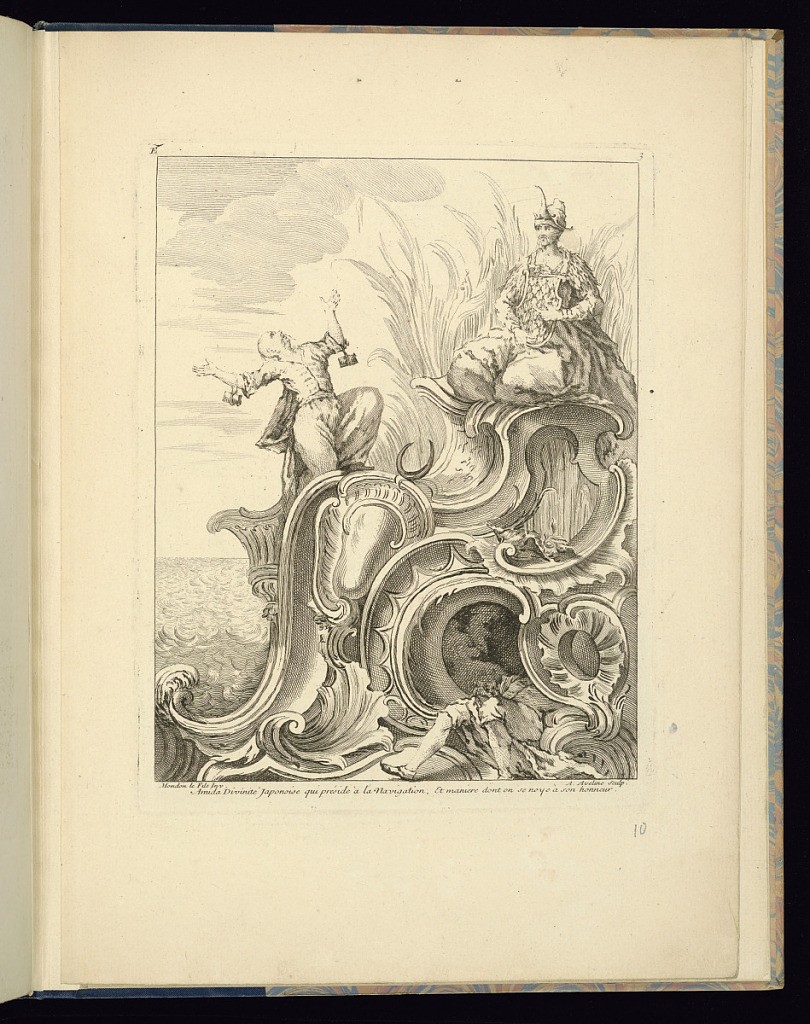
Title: Amida Divinité Japonaise qui préside à la Navigation, Et maniere dont on se noye à son honneur
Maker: François-Thomas Mondon, French, 1709 – 1755
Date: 1736
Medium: Etching and engraving on laid paper
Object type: Print
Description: A chinoiserie (European decorative arts and architectural style inspired by fanciful ideas of China and East Asia) ornament print featuring a mythological male figure seated on top of rocaille ornament with leaves behind him and the sea in the background. To the left a kneeling man holds his arms up to the sky. Below in the foreground, a man's legs protrude from a cave-like hole in the ornament. The ornament features cartouches, a crescent moon, fluting, shells, scrolling leaves (rinceaux), feathers, and c-scrolls. The plate is titled, numbered, and signed.